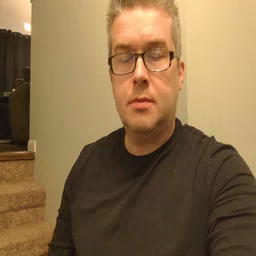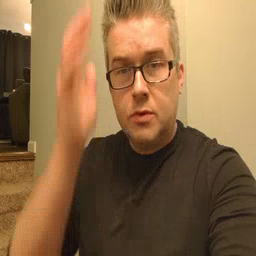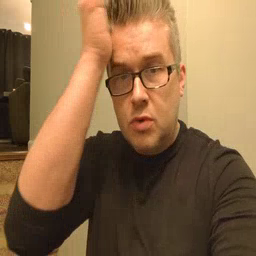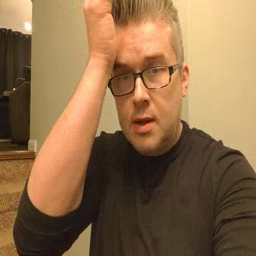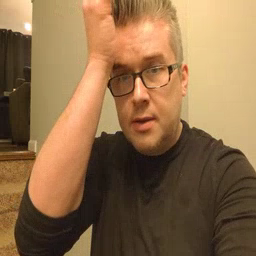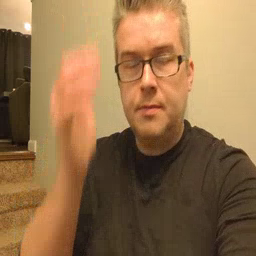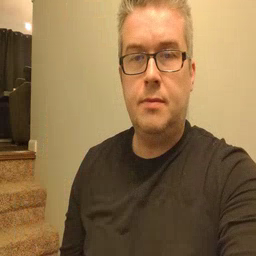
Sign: garbage